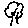
Label: tree